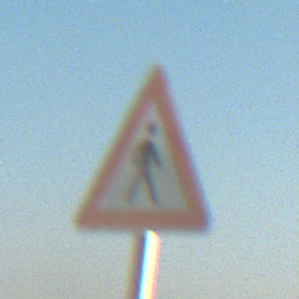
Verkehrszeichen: FussgaengerLinks
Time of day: SunriseSunset
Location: Outdoor (Beach)
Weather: Clear
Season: NotSpecified
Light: Natural